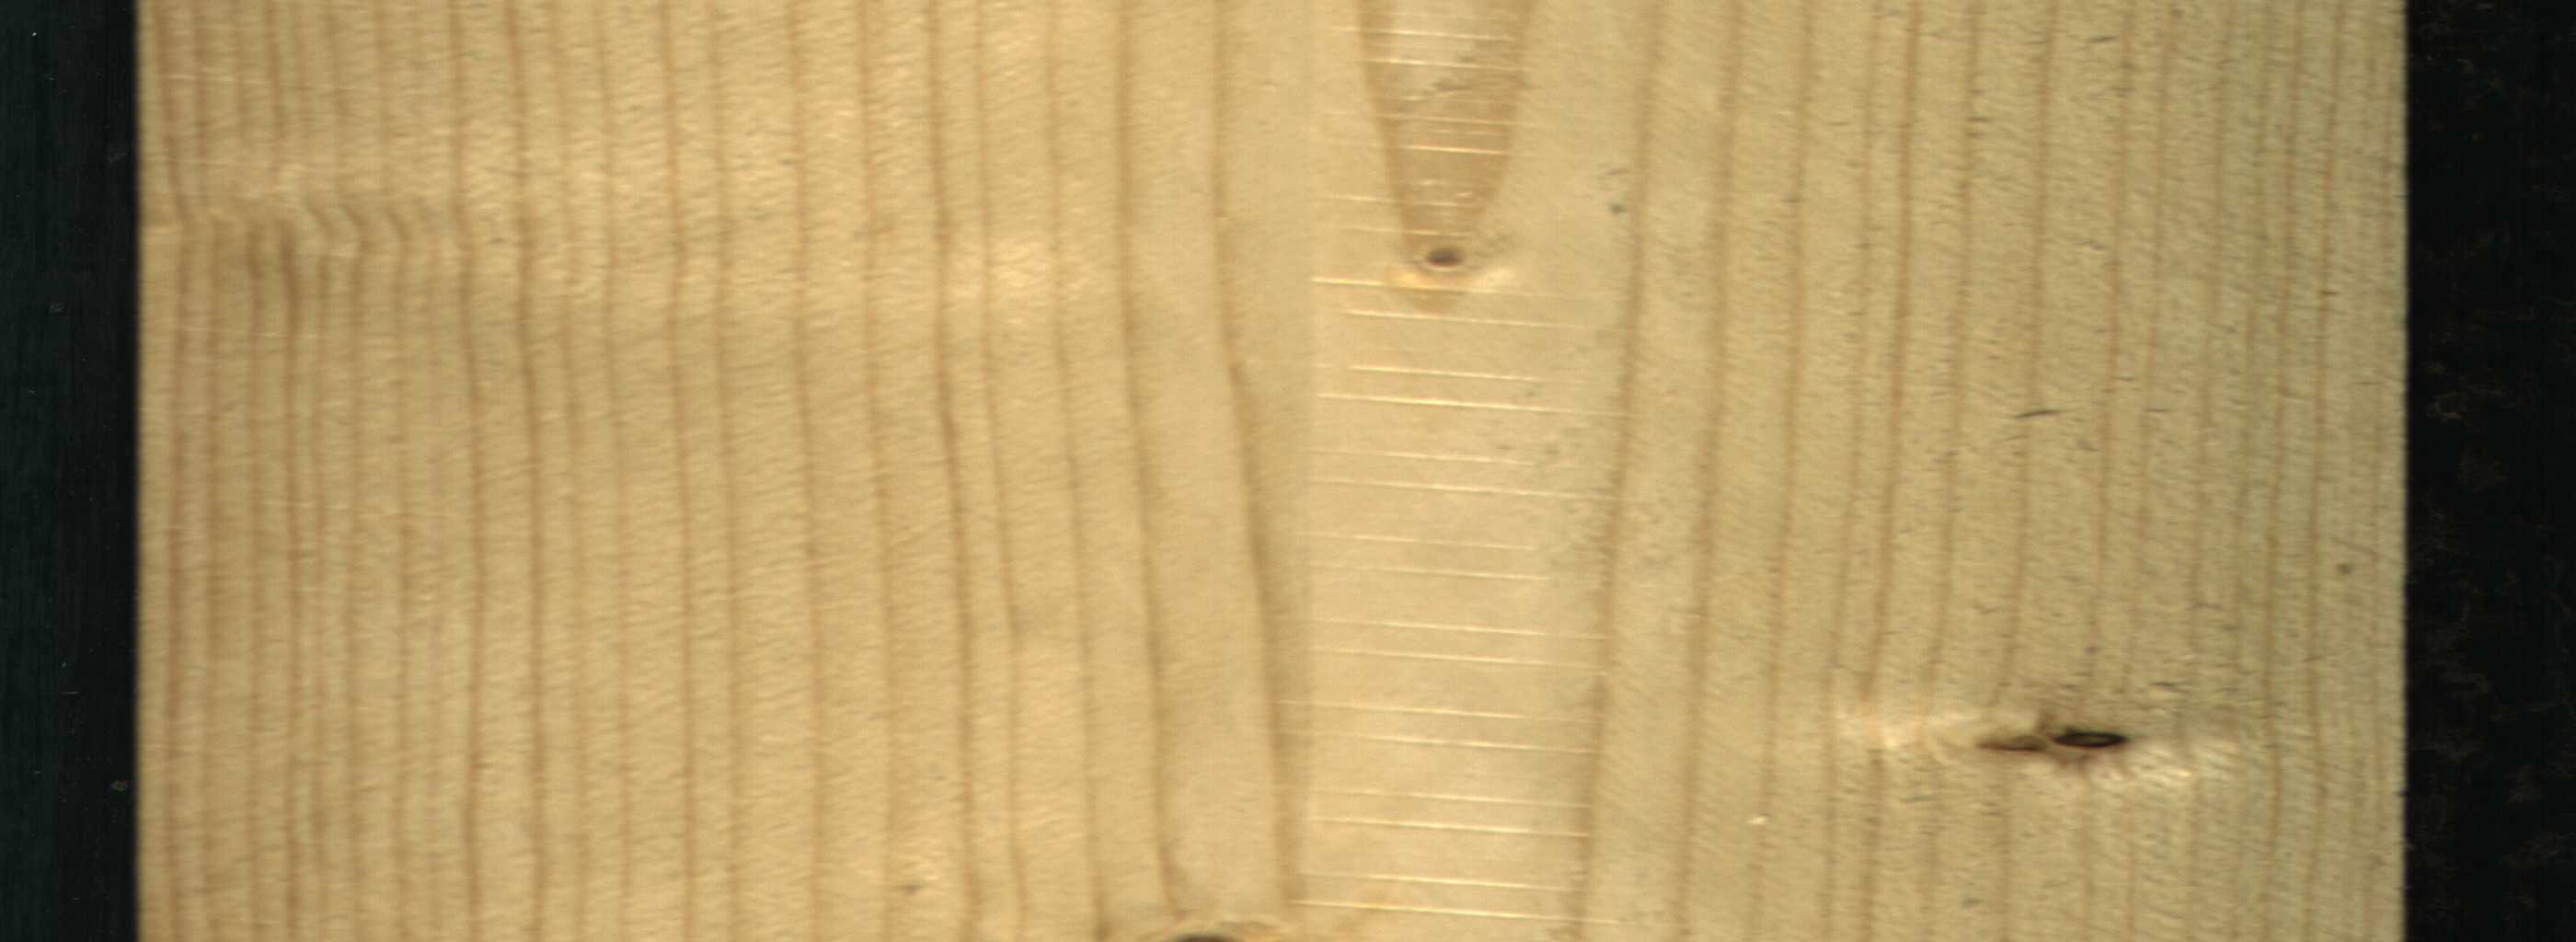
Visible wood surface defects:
Dead_Knot
Live_Knot